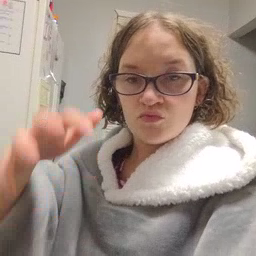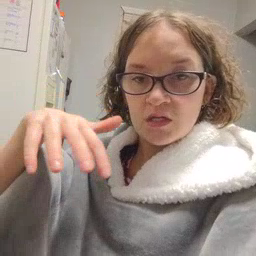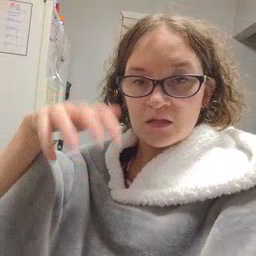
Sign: rain